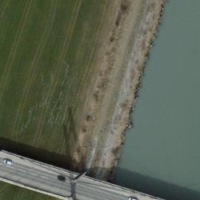
EUNIS habitat code: 25
Species observed at this site:
Prunus padus